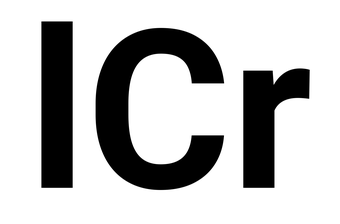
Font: Roboto_Bold